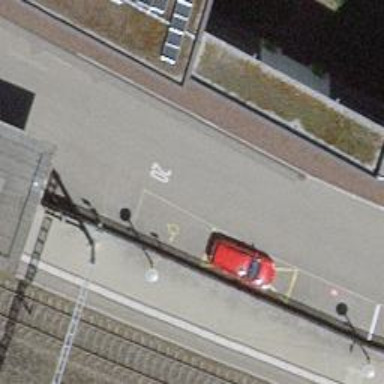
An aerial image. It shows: Disabled parking space.